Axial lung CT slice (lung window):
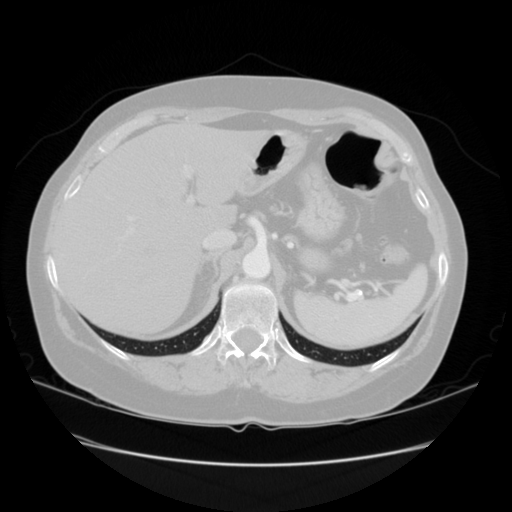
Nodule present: no